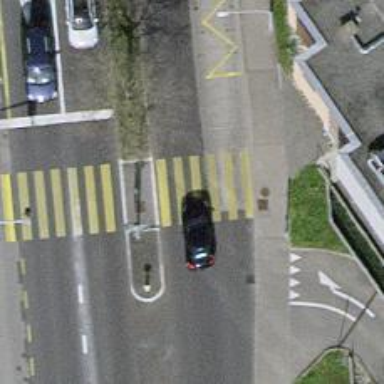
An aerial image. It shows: Road crossing with traffic signals.